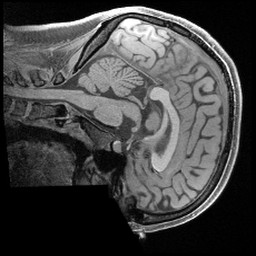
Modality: T1w
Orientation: sagittal
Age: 21
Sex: female
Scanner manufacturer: siemens
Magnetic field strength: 3 T
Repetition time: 2.4 s
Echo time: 0.00241 s